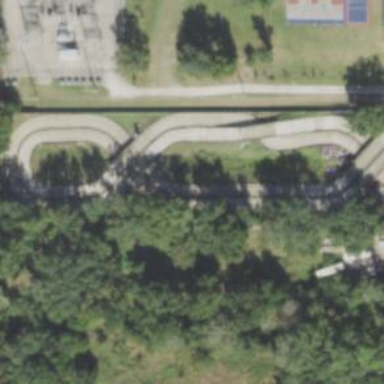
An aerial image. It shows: Karting raceway bridge.